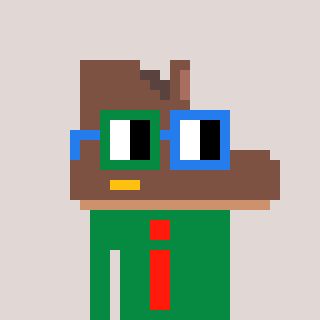
a pixel art character with square green and blue glasses, a boot-shaped head and a green-colored body on a warm background